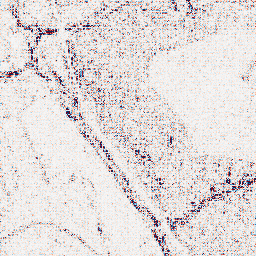
Category: wavelet
Decomposition family: wavelet_biorthogonal
Decomposition parameters: wavelet: bior3.5
level: 1
Upsampling method: bilinear
Upsampling parameters: scale: 4
Upsampling scale: 4